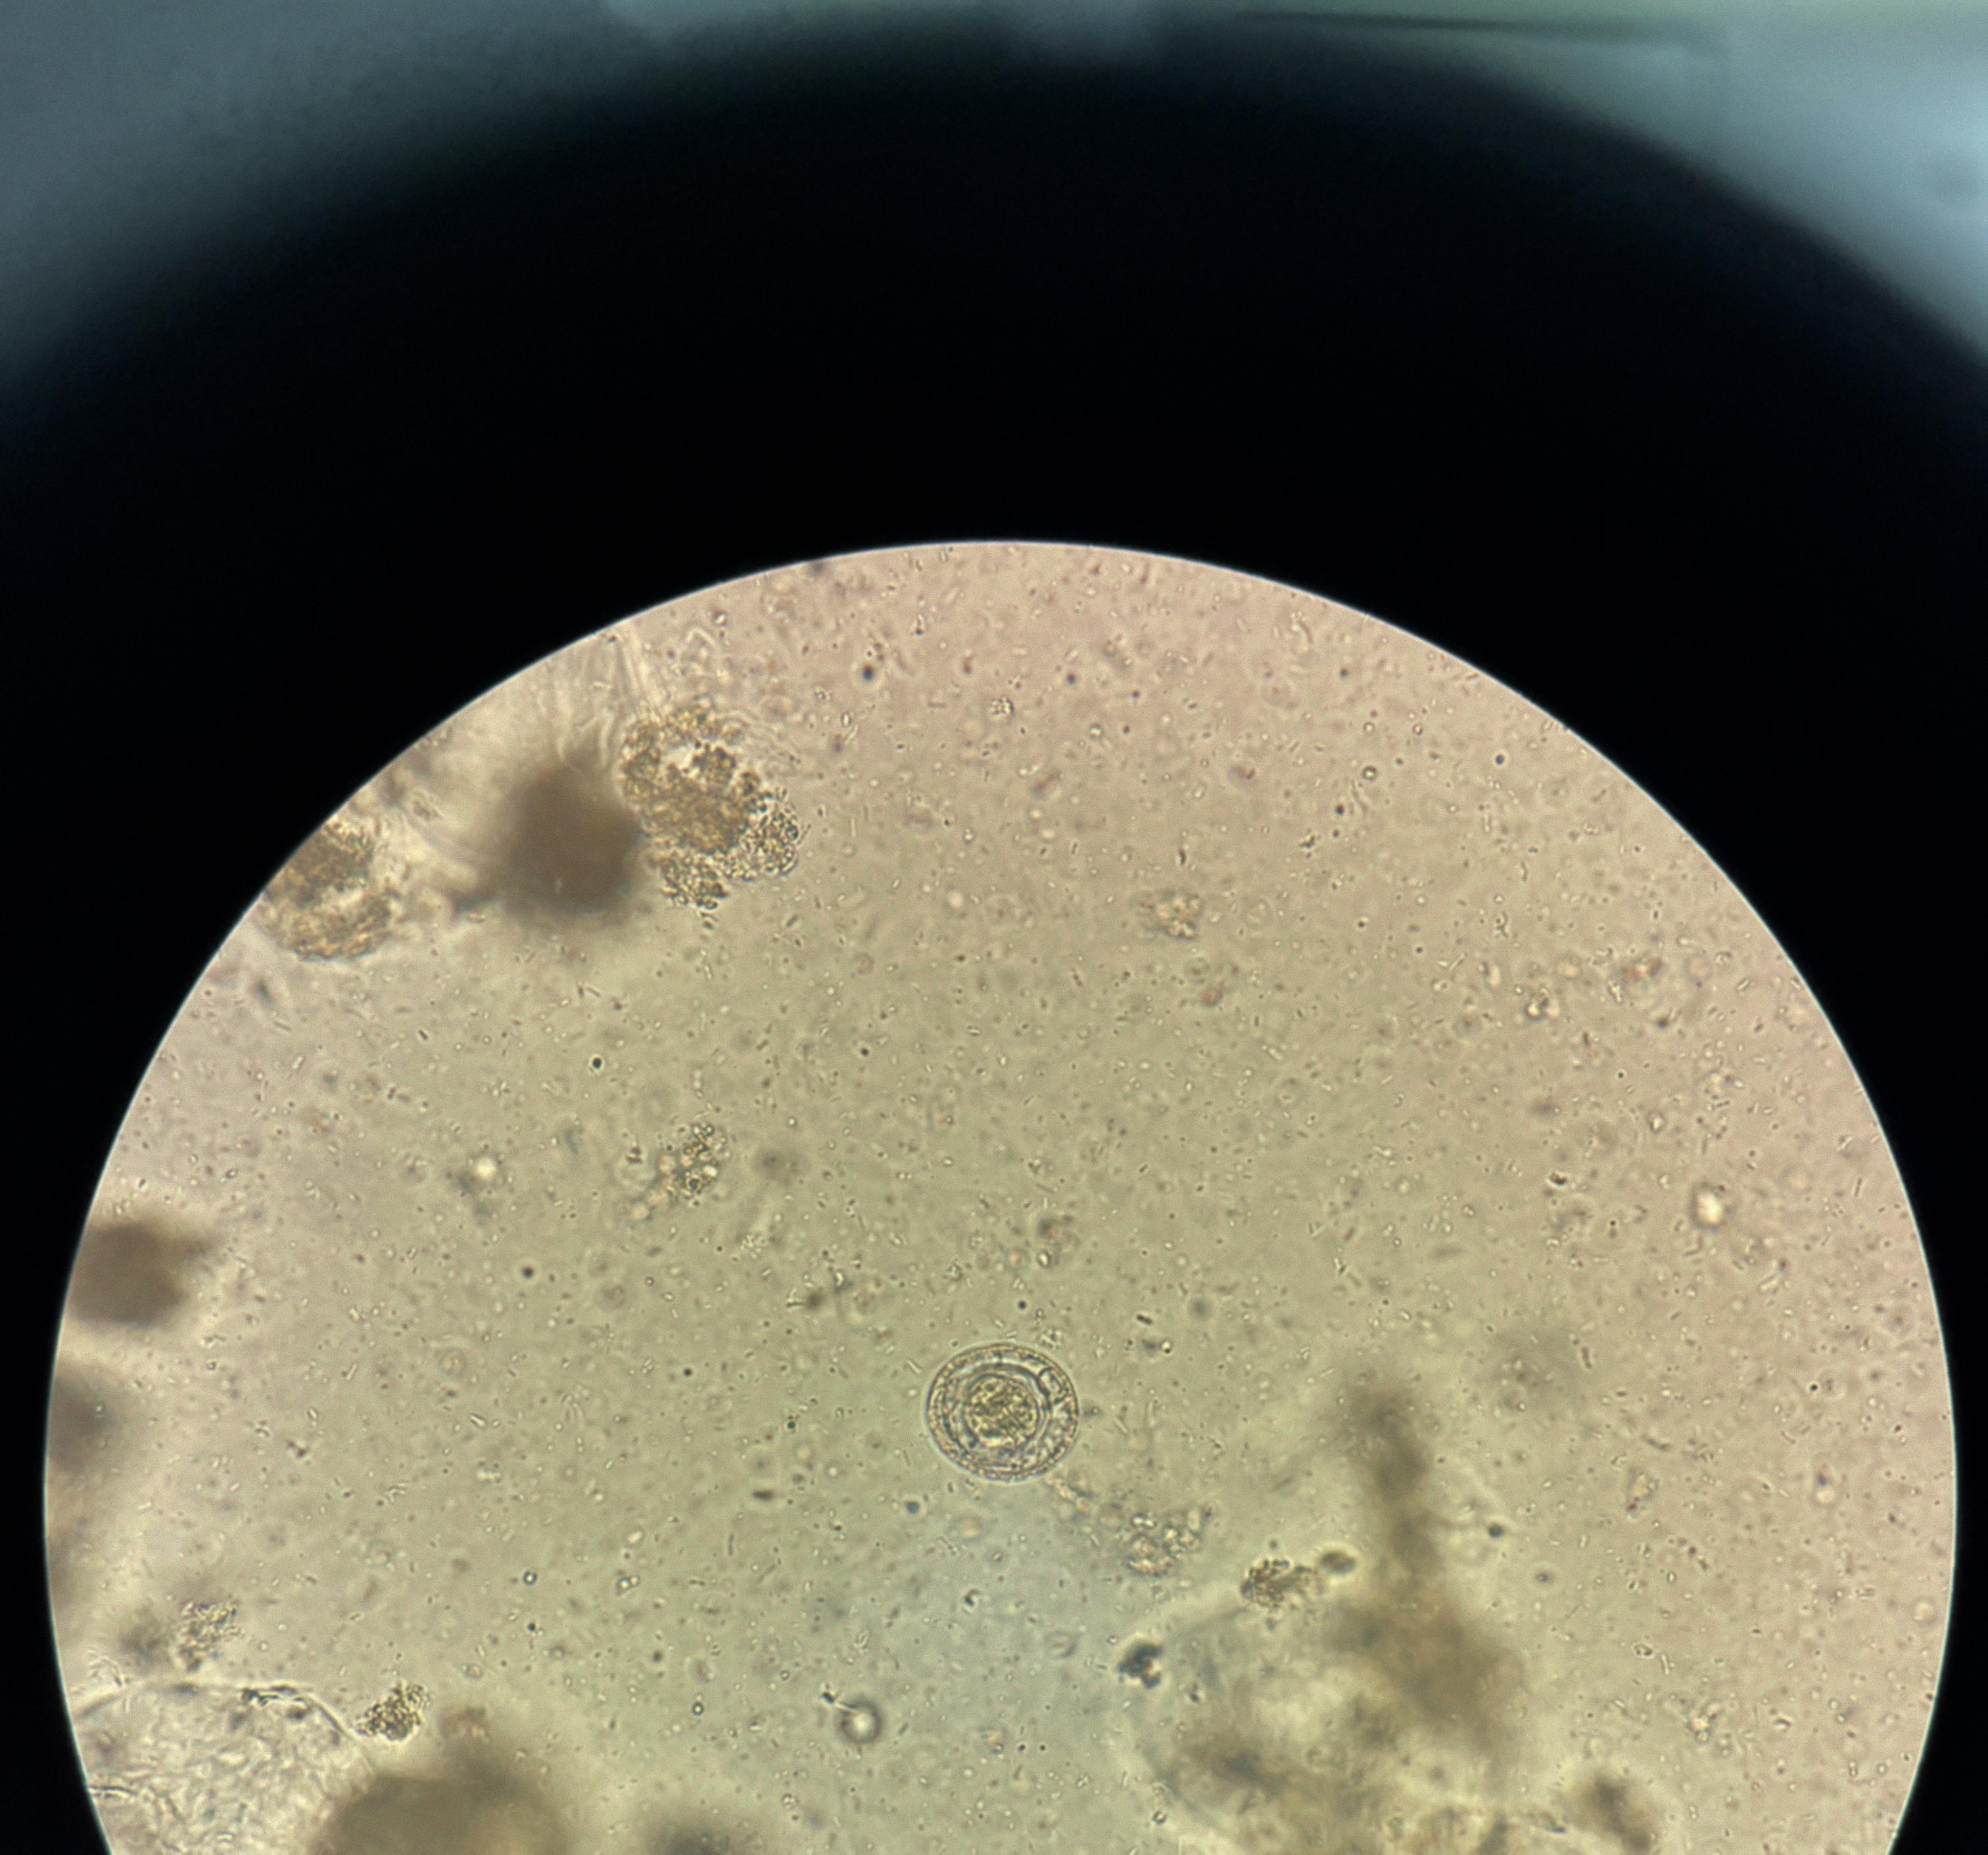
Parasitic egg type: Hymenolepis nana